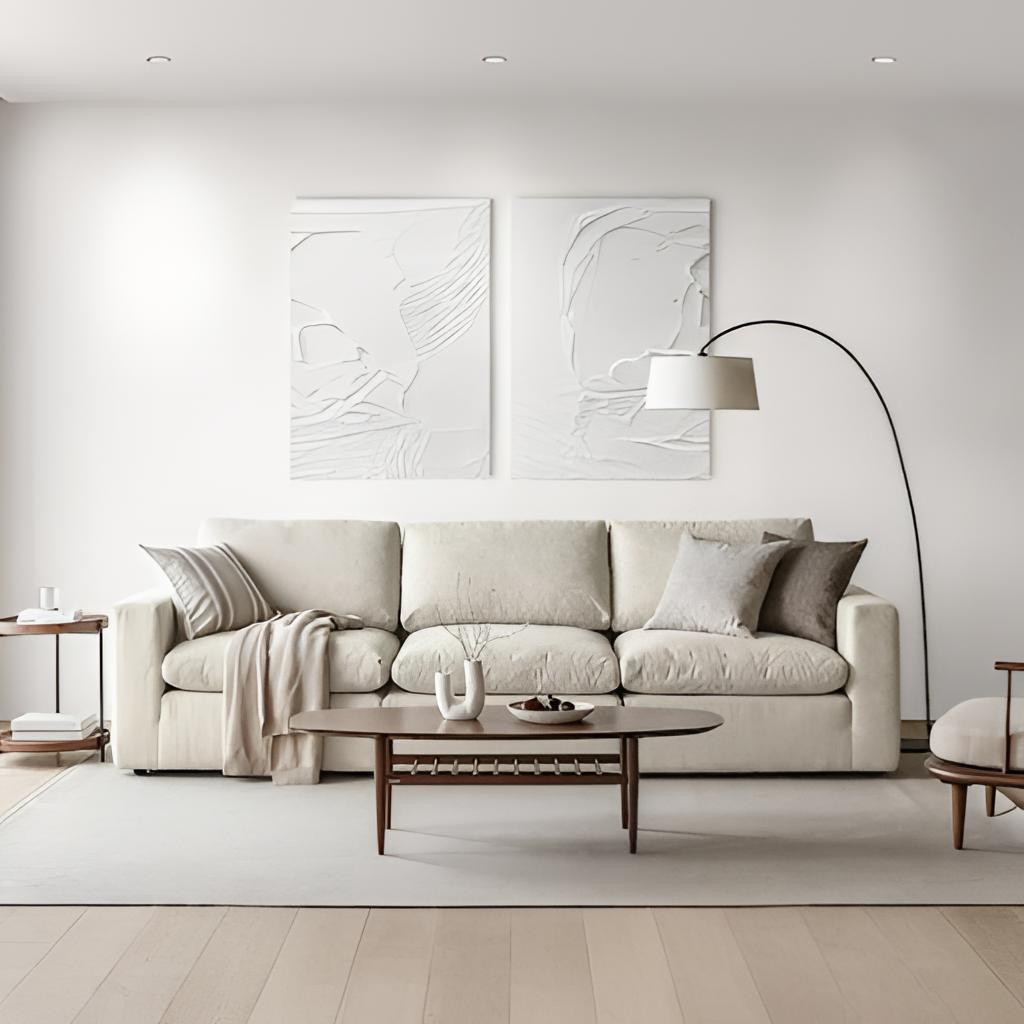
living room, fabric sectional sofa, beige wood flooring, with plank pattern, paint wallpaper, with solid pattern, contemporary